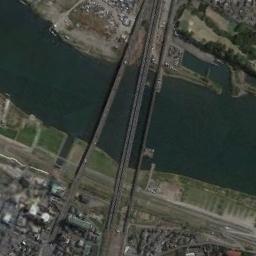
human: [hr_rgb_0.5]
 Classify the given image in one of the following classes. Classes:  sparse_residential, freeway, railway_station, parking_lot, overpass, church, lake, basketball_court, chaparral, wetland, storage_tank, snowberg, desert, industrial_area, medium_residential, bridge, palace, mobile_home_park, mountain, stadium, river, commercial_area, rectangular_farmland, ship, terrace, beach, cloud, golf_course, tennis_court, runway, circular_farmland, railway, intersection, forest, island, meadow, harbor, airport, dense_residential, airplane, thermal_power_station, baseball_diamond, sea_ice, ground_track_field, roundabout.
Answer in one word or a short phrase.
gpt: bridge